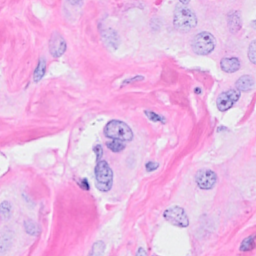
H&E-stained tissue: Breast